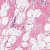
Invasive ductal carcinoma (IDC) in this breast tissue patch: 0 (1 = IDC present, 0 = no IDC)